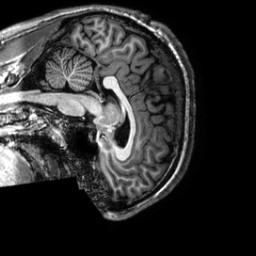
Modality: T1w
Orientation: sagittal